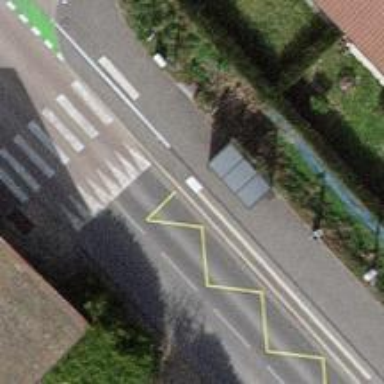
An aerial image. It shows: Bus stop with shelter.